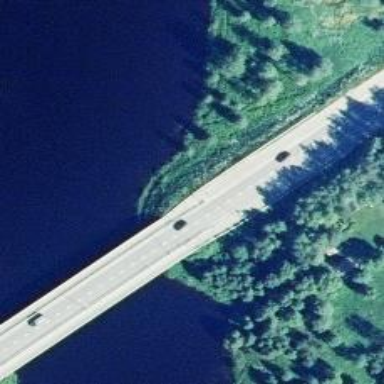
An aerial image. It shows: Bridge for cycleway.